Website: apple
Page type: account-dashboard
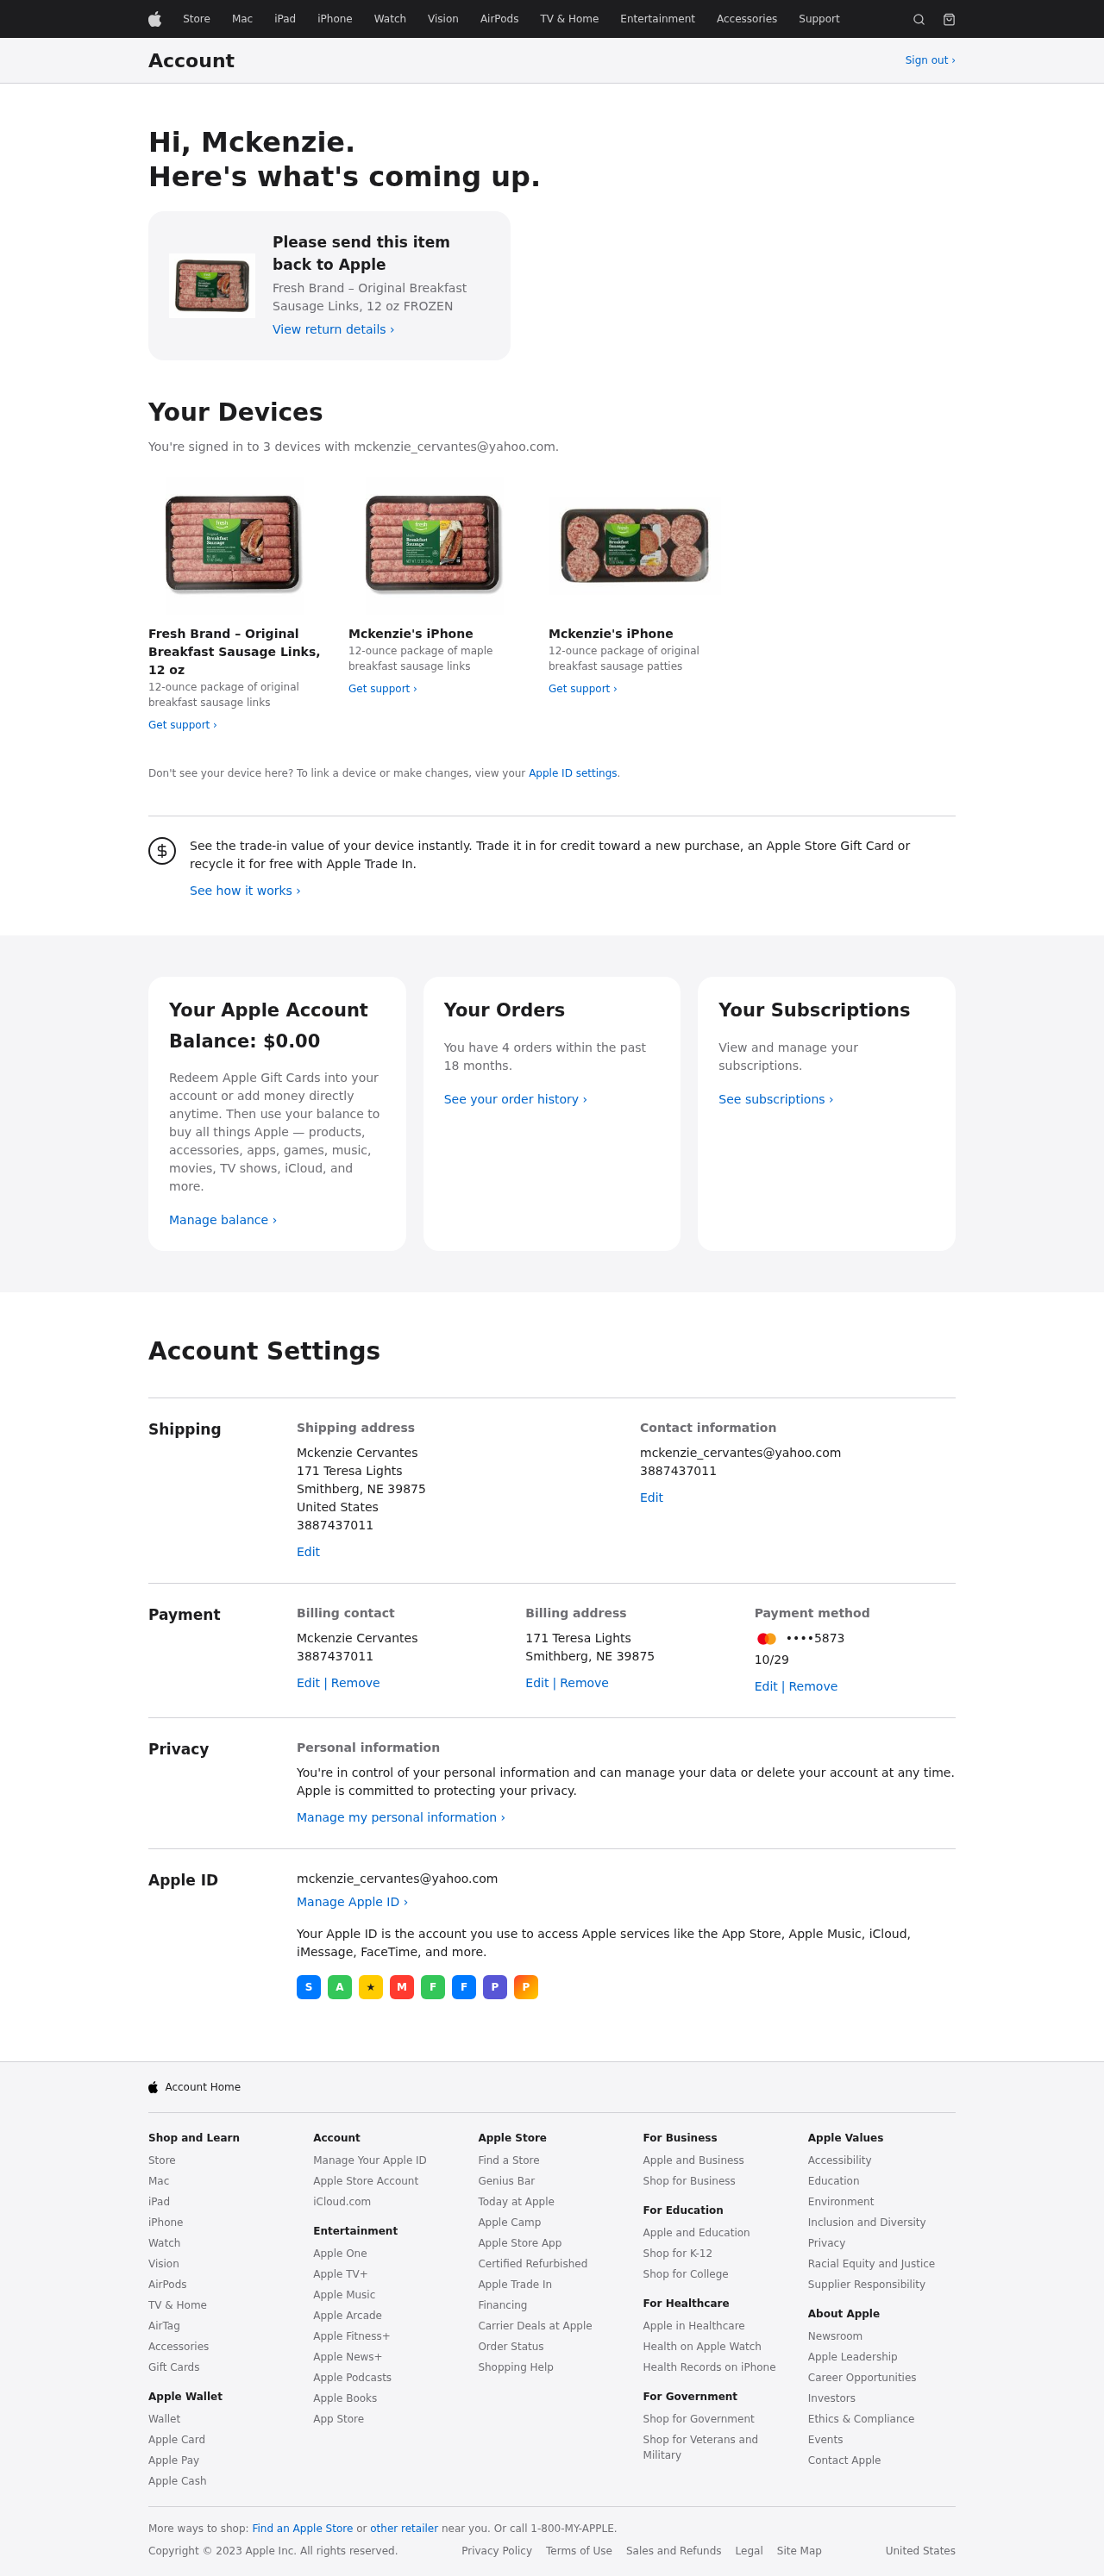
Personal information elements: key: PII_CITY_STATE_ZIP
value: Smithberg, NE 39875
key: PII_EMAIL
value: mckenzie_cervantes@yahoo.com
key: PII_FIRSTNAME
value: Mckenzie
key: PII_FULLNAME
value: Mckenzie Cervantes
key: PII_PHONE
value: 3887437011
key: PII_STREET
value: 171 Teresa Lights
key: PII_EMAIL2
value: mckenzie_cervantes@yahoo.com
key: PII_EMAIL3
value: mckenzie_cervantes@yahoo.com
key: PII_PHONE_LINE
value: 7011
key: PII_PHONE_SUFFIX
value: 7011
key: PII_PHONE2
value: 3887437011
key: PII_PHONE3
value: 3887437011
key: PII_PHONE_NUMERIC
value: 3887437011
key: PII_PHONE_LINE_NUMERIC
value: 7011
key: PII_PHONE_SUFFIX_NUMERIC
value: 7011
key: PII_PHONE2_NUMERIC
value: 3887437011
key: PII_PHONE3_NUMERIC
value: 3887437011
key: PII_PHONE_DIGITS
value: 3887437011
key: PII_PHONE_LAST4
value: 7011
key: PII_LASTNAME
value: Cervantes
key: PII_FULLNAME2
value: Mckenzie Cervantes
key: PII_FULLNAME3
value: Mckenzie Cervantes
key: PII_FIRSTNAME2
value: Mckenzie
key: PII_FIRSTNAME3
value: Mckenzie
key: PII_LASTNAME2
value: Cervantes
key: PII_LASTNAME3
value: Cervantes
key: PII_FIRSTNAME_DERIVED
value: Mckenzie
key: PII_LASTNAME_DERIVED
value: Cervantes
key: PII_FULLNAME_DERIVED
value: Mckenzie Cervantes
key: PII_NAME_FULL_DERIVED
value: Mckenzie Cervantes
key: PII_CITY
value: Smithberg
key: PII_STATE_ABBR
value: NE
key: PII_POSTCODE
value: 39875
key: PII_POSTCODE_FULL
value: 39875
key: PII_CITY_STATE
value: Smithberg, NE
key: PII_POSTCODE_NUMERIC
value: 39875
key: PII_CARD_LAST4
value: ••••5873
Product elements: key: PRODUCT1_NAME
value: Fresh Brand – Original Breakfast Sausage Links, 12 oz FROZEN
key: PRODUCT2_DESC
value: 12-ounce package of original breakfast sausage links
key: PRODUCT2_NAME
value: Fresh Brand – Original Breakfast Sausage Links, 12 oz
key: PRODUCT3_DESC
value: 12-ounce package of maple breakfast sausage links
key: PRODUCT4_DESC
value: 12-ounce package of original breakfast sausage patties
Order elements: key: ORDER_COUNT
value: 4
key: ORDER_HISTORY_MONTHS
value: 18
Other elements: key: NUM_DEVICES
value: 3
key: ACCOUNT_BALANCE
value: $0.00